Aerial crown-view tile of a tropical tree (Barro Colorado Island, Panama), acquired 20250317:
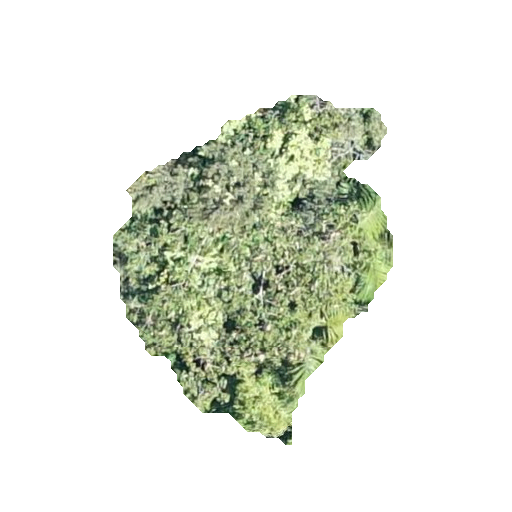
Species: Ochroma pyramidale
GBIF accepted scientific name: Ochroma pyramidale
Crown area: 94.498 m²